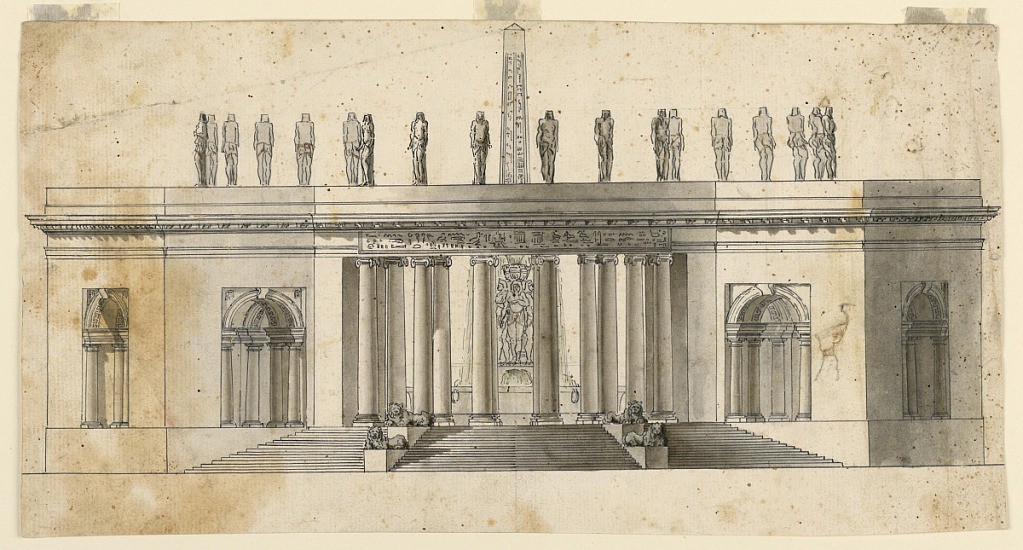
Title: Stage Design: An Egyptian Structure
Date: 1775–1800
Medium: Pen and ink, brush and watercolor on paper
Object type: Drawing
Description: A horizontal rectangle showing a large, flat roofed structure topped with statues of standing Egyptians. A view through a colonnaded entrance shows a fountain with an obelisk at center. Front steps are decorated with four lion sculptures on plinths.